Question: I have seen this topic (<URL> and more about this subject, but I still cannot have my back button appear on screen :
I have got 2 viewControllers, the two of them have a navigationController, the "father" controller has the button bar item set to "back" as a plain text, the second viewController appear well with a modal segue, or with "show detail (replace)" segue, but nothing appear on the navigation bar to come back... Would you know why?
Here is a capture :

Thanks
---
EDIT :
with a custom transition, and when presenting the controller via the navigator in the code, the back button is not here anymore... would someone know why?
When I comment out 'presentViewController:secondViewController', the back button is here, but the custom animation is not triggered anymore, there is the normal transition set in the storyboard.
Here is my method :
'''
- (void)prepareForSegue:(UIStoryboardSegue *)segue sender:(id)sender{
NSLog(@"segue descr %@ : ", [[sender class] description] );
if ( [[segue identifier] isEqualToString:@"second"] ){
//SecondViewController *secondViewController = [[UIStoryboard storyboardWithName:@"Main" bundle:nil] instantiateViewControllerWithIdentifier:@"SecondViewController"];
SecondViewController *secondViewController = [segue destinationViewController];
secondViewController.transitioningDelegate = self;
[self.navigationController presentViewController:secondViewController
animated:YES
completion:nil];
'''
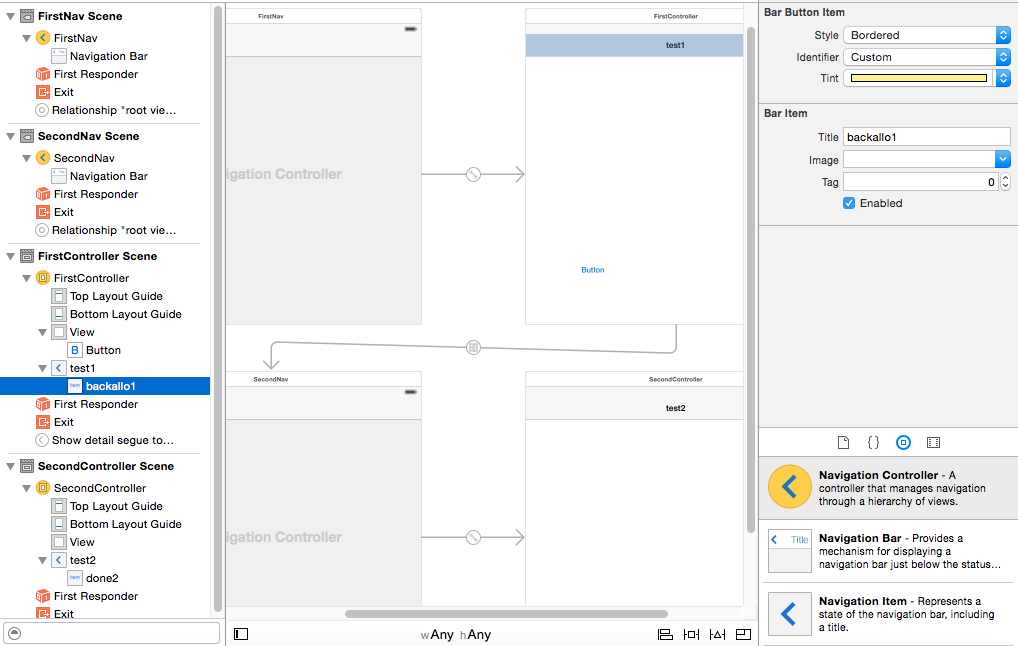
Answer: Modal and show detail segues don't use a back button, because they are like independent views.
The idea is that those those views are only showing extra information or details about something and you can close them programmatically when you need to go back to the previous view.
A show or push segue will give you the back button in your navigation controller, because that segue is meant to be more like a sequence of views.